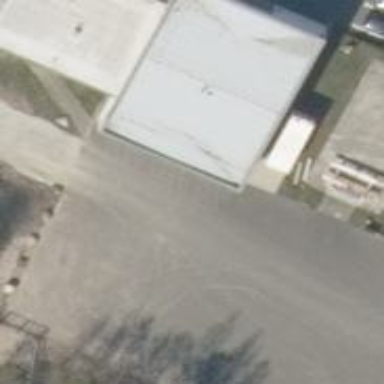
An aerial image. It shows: Hangar building.